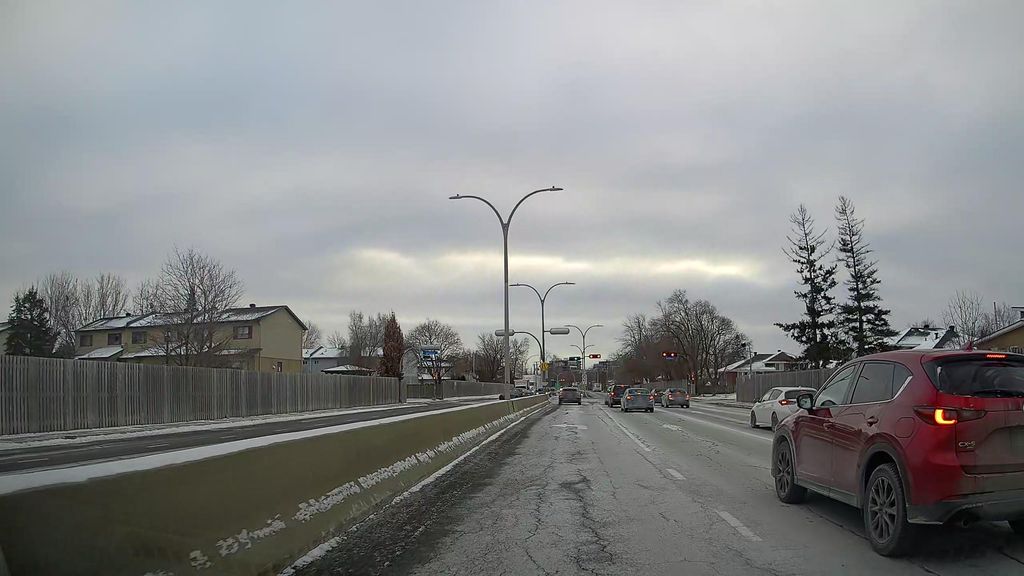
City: montreal